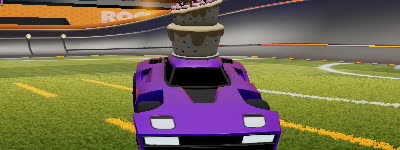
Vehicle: breakout